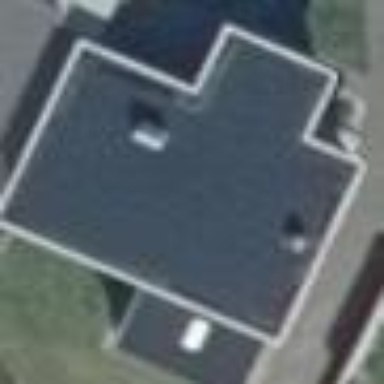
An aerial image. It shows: Simple house.